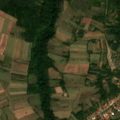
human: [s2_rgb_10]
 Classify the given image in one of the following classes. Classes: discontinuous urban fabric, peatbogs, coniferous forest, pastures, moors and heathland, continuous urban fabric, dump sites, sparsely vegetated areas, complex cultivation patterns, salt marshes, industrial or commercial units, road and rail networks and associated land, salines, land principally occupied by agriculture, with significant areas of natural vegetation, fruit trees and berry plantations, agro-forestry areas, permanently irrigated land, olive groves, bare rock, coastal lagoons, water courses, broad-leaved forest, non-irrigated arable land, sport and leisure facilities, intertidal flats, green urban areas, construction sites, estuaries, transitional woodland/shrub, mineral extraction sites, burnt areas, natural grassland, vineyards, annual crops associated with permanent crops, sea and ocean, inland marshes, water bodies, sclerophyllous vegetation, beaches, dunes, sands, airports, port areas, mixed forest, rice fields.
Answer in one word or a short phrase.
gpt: discontinuous urban fabric, non-irrigated arable land, complex cultivation patterns, land principally occupied by agriculture, with significant areas of natural vegetation, broad-leaved forest